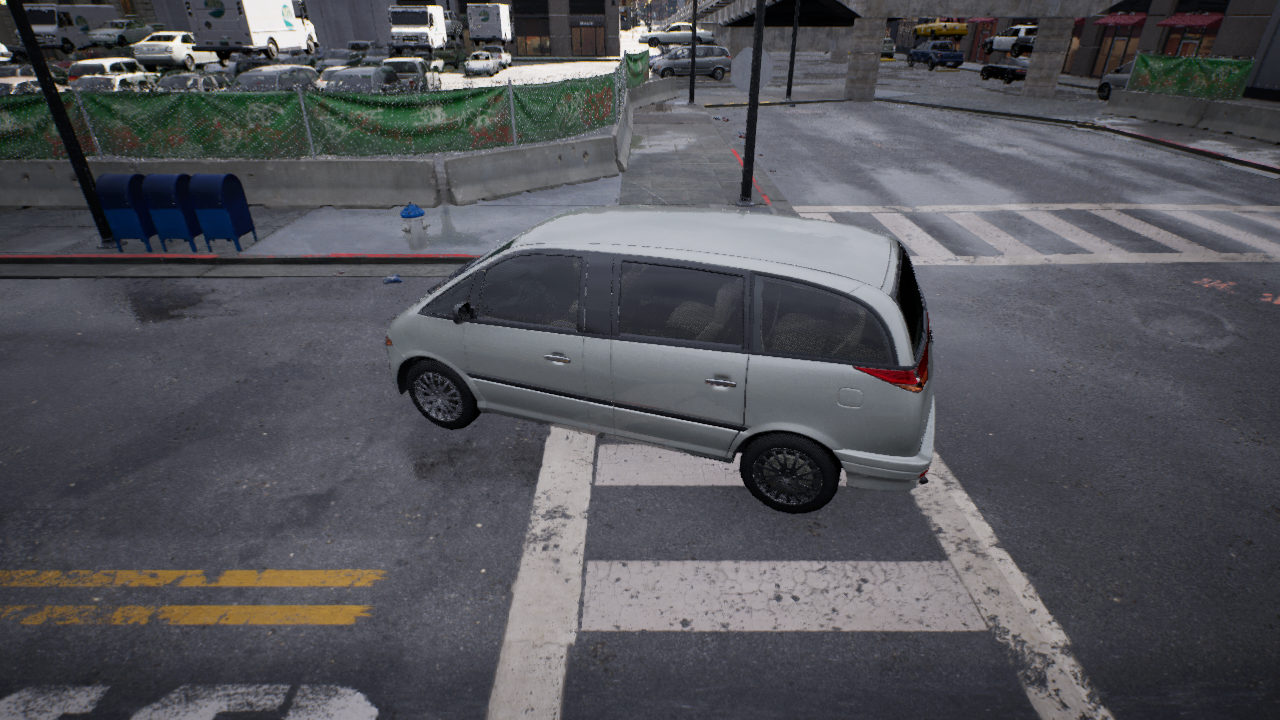
Venue: intersection
Lighting: clear day
Vehicle rig: minivan